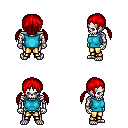
a pixel art fantasy rpg character, male body template, skeleton, teal sleeveless shirt, gold greaves, red twin-tailed hairstyle, four views (front, back, left, right), 2x2 character sprite sheet, small pixel art, hard edges, no anti-aliasing